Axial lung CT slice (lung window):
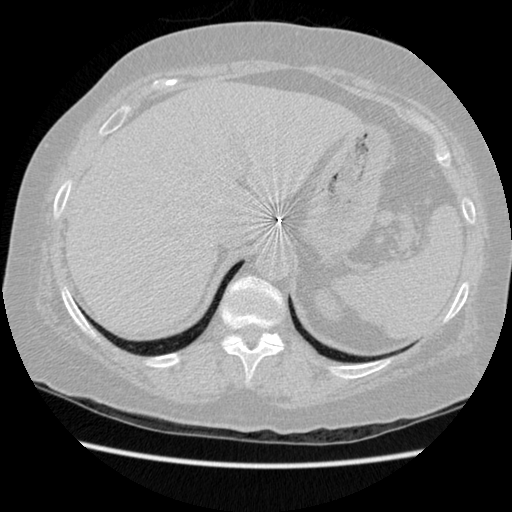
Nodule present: no